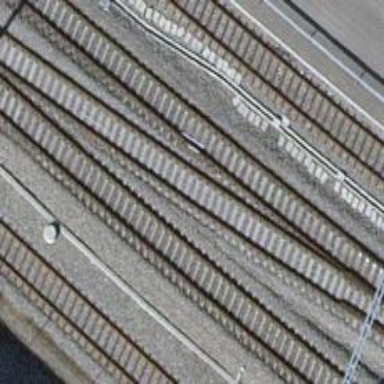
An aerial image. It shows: Electrified rail siding with contact line.